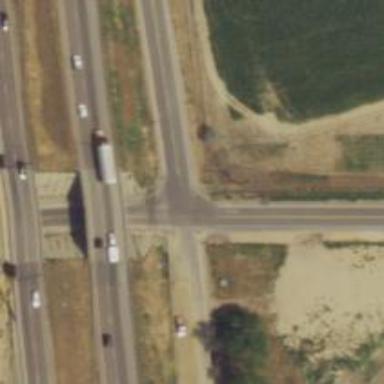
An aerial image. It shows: Stop road.